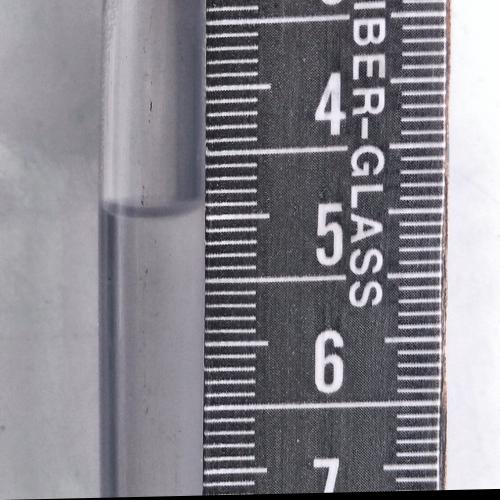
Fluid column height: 4.9 cm